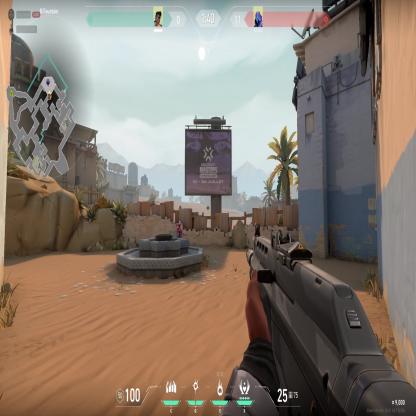
Label: enemy